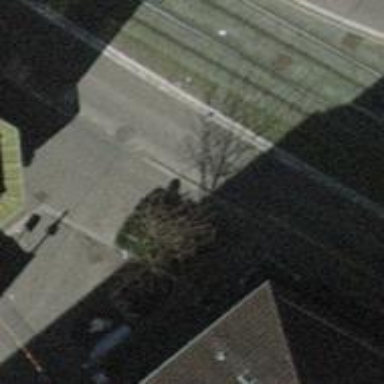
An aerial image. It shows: Residential road with asphalt surface and sidewalks on both sides.